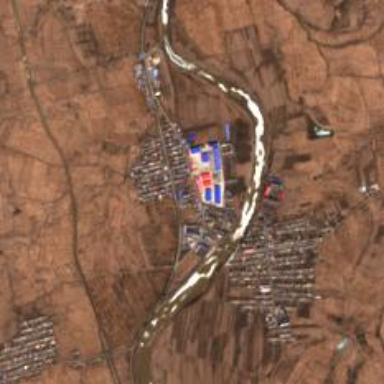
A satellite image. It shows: Ethnic township within town.